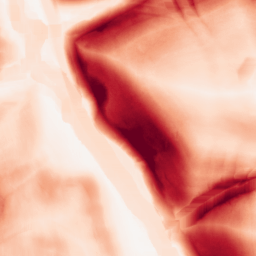
Category: morphological
Decomposition family: morphological_square
Decomposition parameters: operation: gradient
size: 15
Upsampling method: bicubic
Upsampling parameters: scale: 4
Upsampling scale: 4